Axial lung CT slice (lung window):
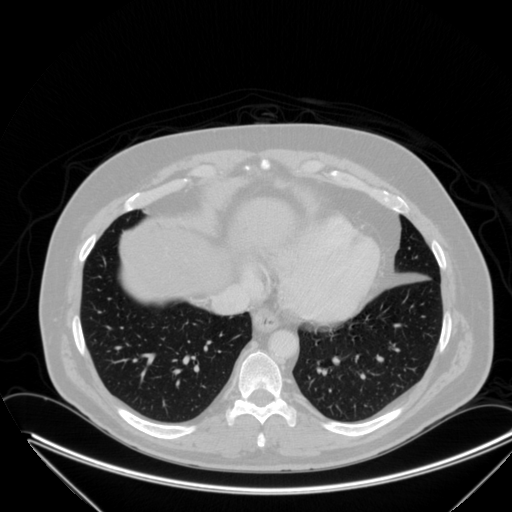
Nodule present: no